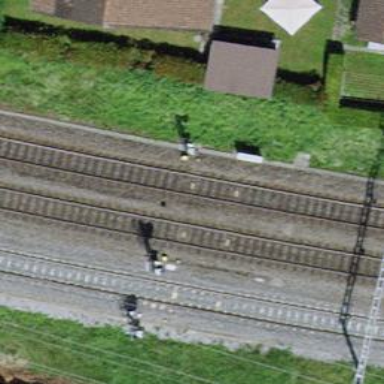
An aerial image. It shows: Railway signal.